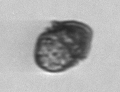
Label: Kryptoperidinium_triquetrum